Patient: sex M, age 71
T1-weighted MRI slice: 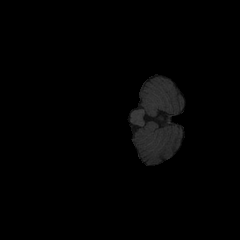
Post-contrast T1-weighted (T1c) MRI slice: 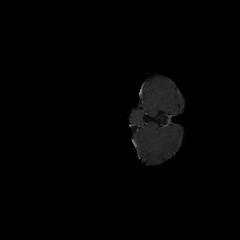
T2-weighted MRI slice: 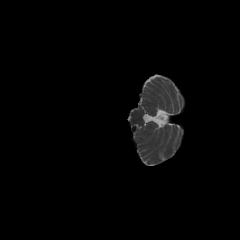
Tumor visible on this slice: no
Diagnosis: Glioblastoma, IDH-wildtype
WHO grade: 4